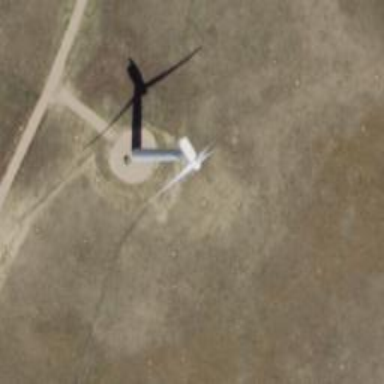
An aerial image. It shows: Wind turbine generating power.